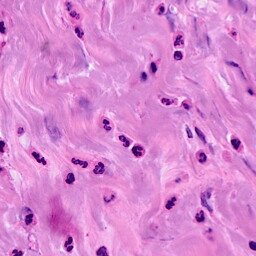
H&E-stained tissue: Breast